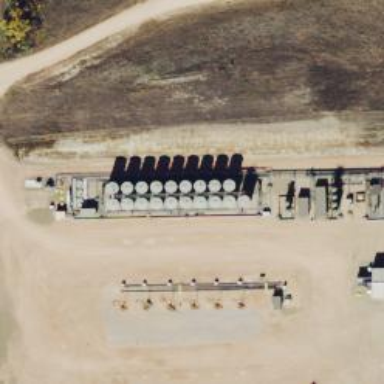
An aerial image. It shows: Storage tank that is man-made.